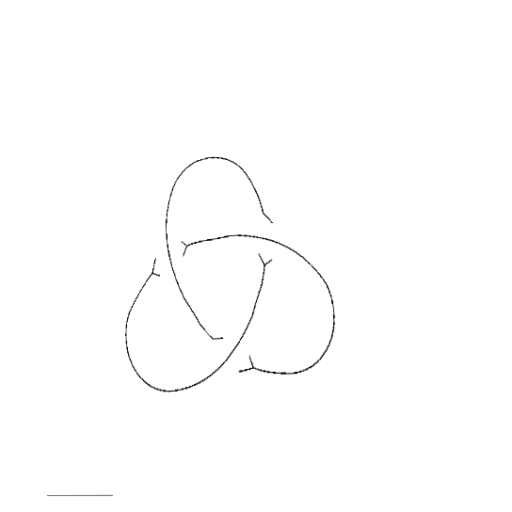
Crossing number: 3